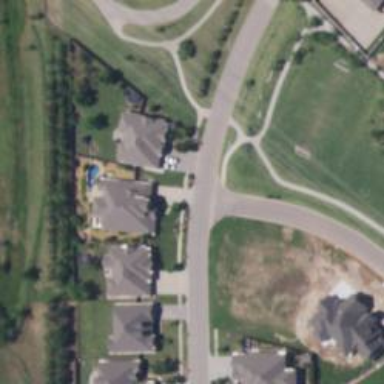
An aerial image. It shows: Residential road with sidewalk on the left.